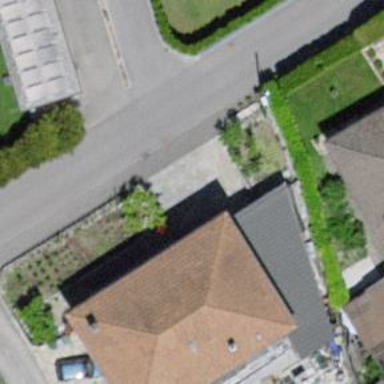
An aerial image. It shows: Residential road without sidewalk.